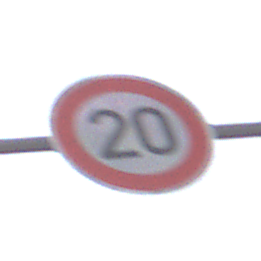
Verkehrszeichen: Geschwindigkeit20
Umgebung: Outdoor, RoadRail
Tageszeit: Midday
Wetter: PartlyCloudy
Licht: Natural
Jahreszeit: NotSpecified
Kontrast: LowContrast